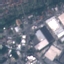
Land use / land cover class: Industrial